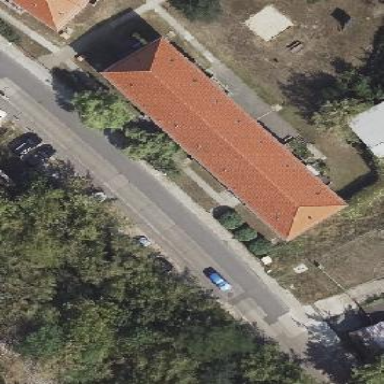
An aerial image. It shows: Hipped roof on apartment building.